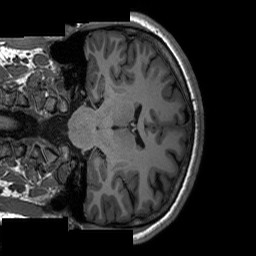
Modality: T1w
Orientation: coronal
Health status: ill
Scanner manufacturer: siemens
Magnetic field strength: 3 T
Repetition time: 2.3 s
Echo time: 0.00226 s